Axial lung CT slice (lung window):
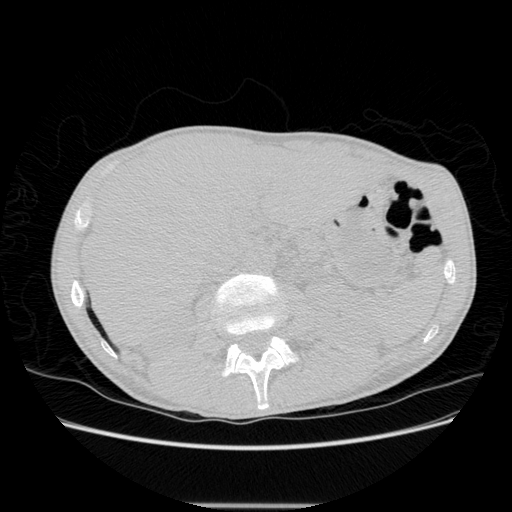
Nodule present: no